Question: I have a jar whose content looks as shown below,

Below is my manifest file
'''
Manifest-Version: 1.0
Ant-Version: Apache Ant 1.8.3
Created-By: 1.7.0_06-b24 (Oracle Corporation)
Main-Class: org.sai.com.DerbyDemo
Class-Path: derby.jar derbyclient.jar derbynet.jar derbytools.jar
'''
When i try to run the jar, it has thrown a 'ClassNotFoundExcception' meaning it isn't referencing the jars inside the outer jar.
In the 'Class-Path' attribute, how can I reference jars ('derby.jar', etc) inside the actual jar?
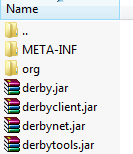
Answer: You will need a custom class loader for this, have a look at <URL>.
> One-JAR lets you package a Java application together with its dependency Jars into a single executable Jar file.
It has an ant task which can simplify the building of it as well.
(from <URL>
> :
'''
jarname.jar
| /META-INF
| | MANIFEST.MF
| | Main-Class: com.mydomain.mypackage.Main
| | Class-Path: commons-logging.jar
| /com/mydomain/mypackage
| | Main.class
| commons-logging.jar
'''
> . The Java 'Launcher$AppClassLoader' does not know how to load classes from a Jar inside a Jar with this kind of 'Class-Path'. Trying to use 'jar:file:jarname.jar!/commons-logging.jar' also leads down a dead-end. This approach will only work if you install (i.e. scatter) the supporting Jar files into the directory where the jarname.jar file is installed.